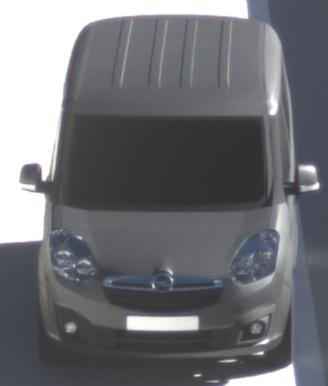
Make: Opel
Model: Combo Combi L1H1 1.4
Detailed model: Combo (D) Combi
Model produced from: 2012/01
Model produced until: 2013/11
Doors: 5
Color: gray
Road condition: dry road
Daytime: morning or afternoon
Contrast: high contrast